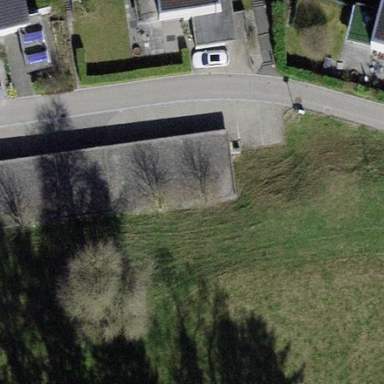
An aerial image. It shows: Garage building.